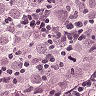
Metastatic tissue present: yes